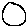
Label: circle